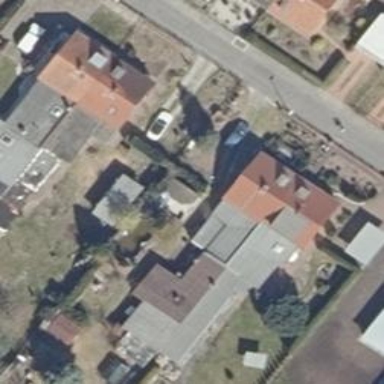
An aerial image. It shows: Semidetached house with gabled roof.